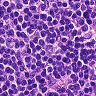
Metastatic tissue present: no